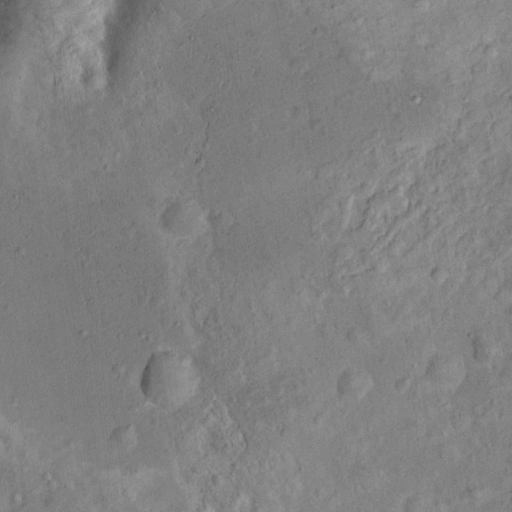
Classes present: Background, Cone